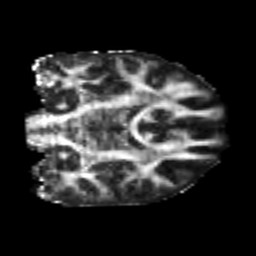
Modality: FA
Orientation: coronal
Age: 20
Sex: male
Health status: healthy
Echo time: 0.074 s